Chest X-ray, AP view. Patient: 57 years old, sex M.
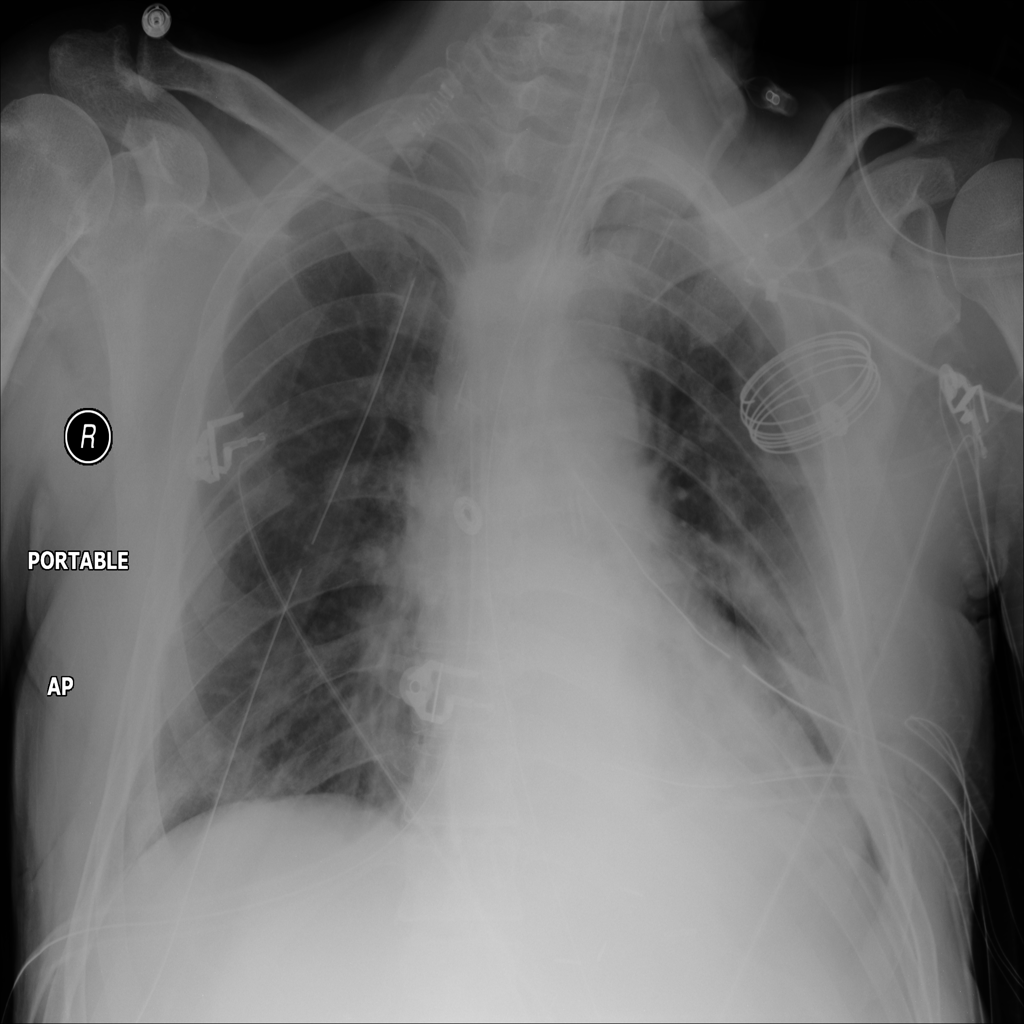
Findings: Atelectasis, Infiltration